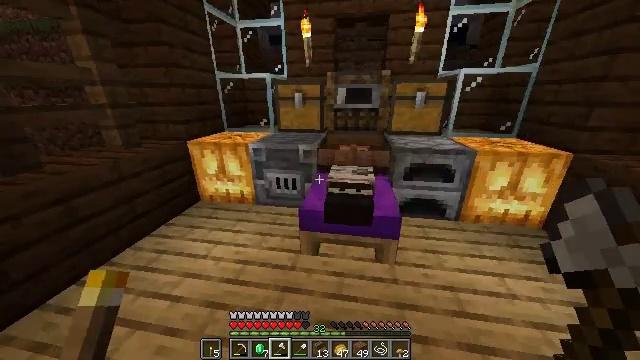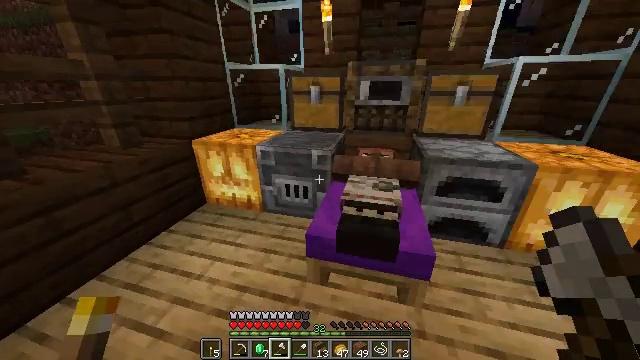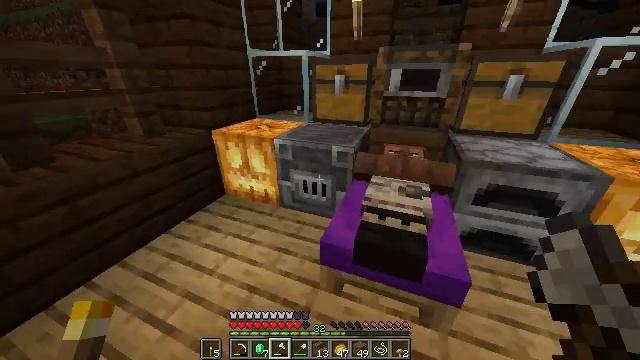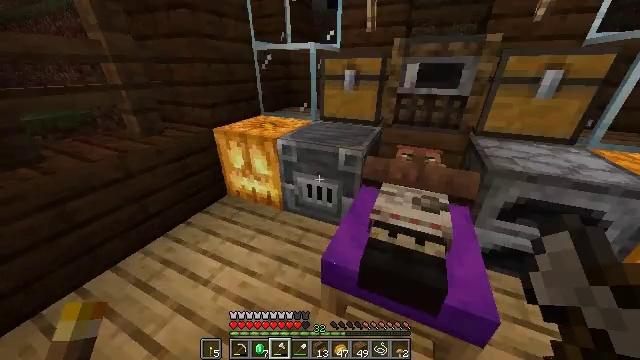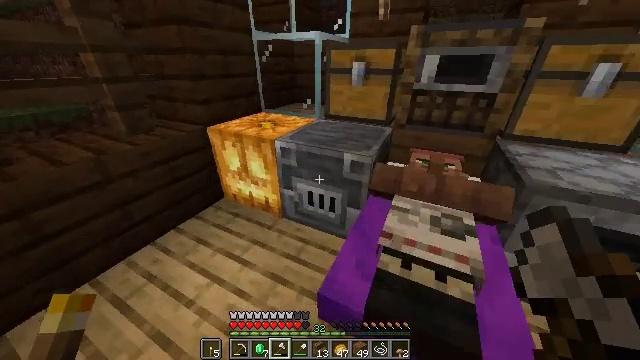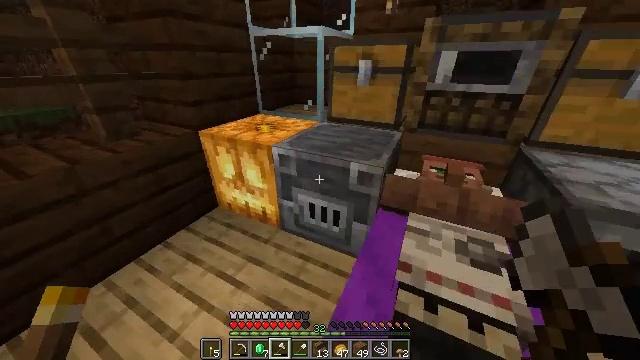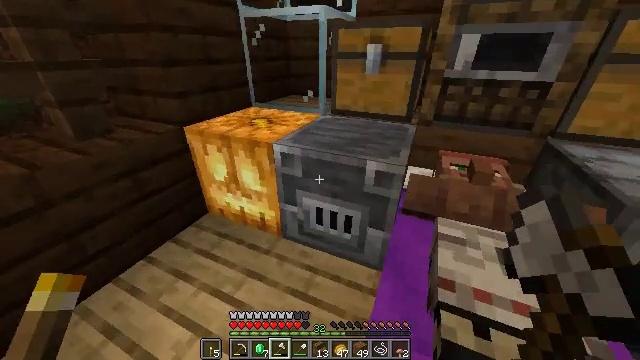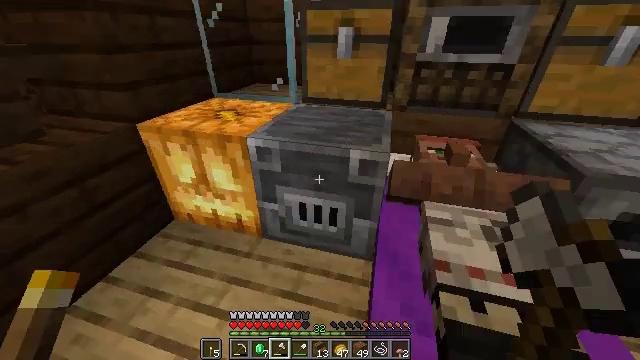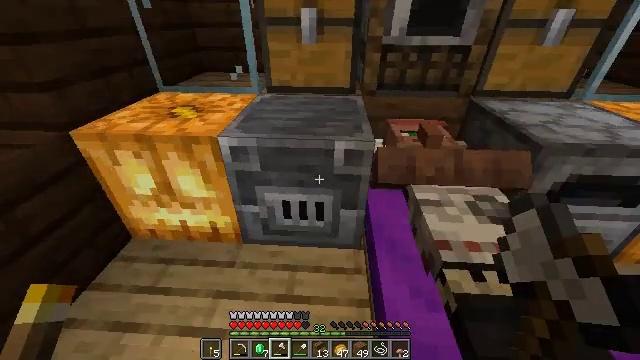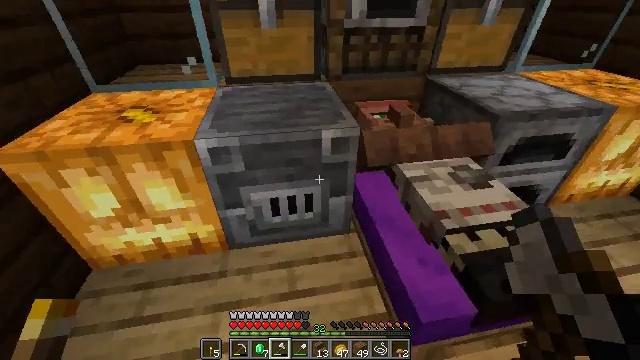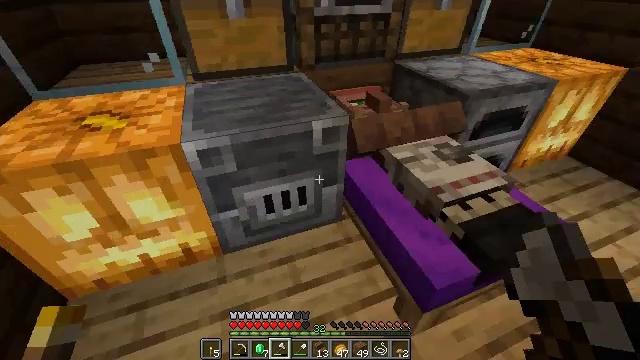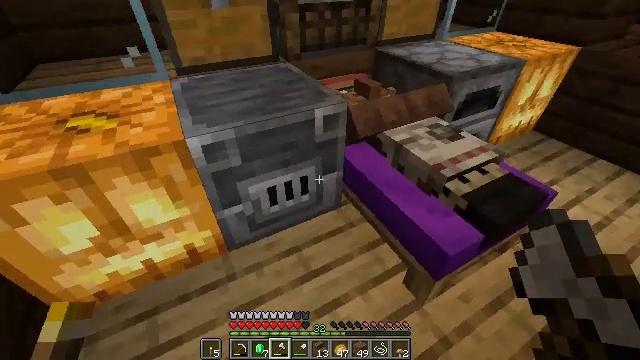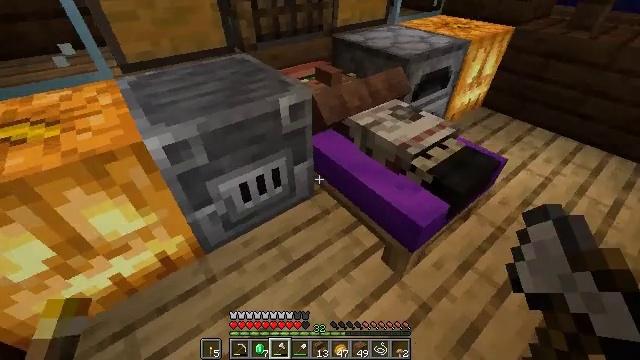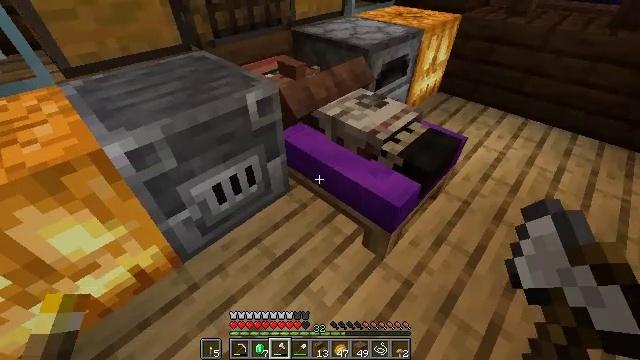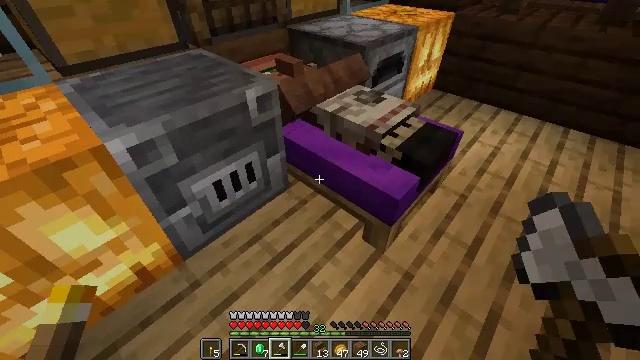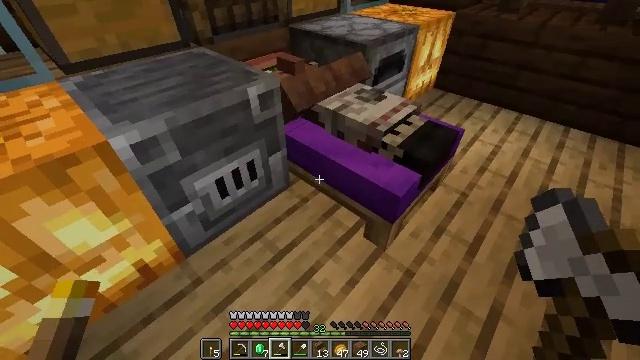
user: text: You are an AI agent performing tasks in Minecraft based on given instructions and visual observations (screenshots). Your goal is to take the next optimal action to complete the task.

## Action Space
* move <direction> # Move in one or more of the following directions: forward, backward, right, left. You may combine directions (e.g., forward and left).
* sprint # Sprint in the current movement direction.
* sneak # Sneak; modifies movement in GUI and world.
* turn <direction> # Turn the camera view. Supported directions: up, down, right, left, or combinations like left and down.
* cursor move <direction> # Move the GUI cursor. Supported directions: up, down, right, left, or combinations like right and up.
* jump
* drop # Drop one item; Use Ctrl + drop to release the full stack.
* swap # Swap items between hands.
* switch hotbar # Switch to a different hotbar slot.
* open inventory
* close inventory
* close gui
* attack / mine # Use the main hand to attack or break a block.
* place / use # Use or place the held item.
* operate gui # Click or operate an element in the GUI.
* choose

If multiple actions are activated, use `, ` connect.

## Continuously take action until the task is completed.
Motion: motion action
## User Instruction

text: Gather poppy from the ground.
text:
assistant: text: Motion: move forward, turn left and down
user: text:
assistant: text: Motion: move forward, turn left and down
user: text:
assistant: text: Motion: move forward, turn left and down
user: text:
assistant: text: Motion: move forward, turn left and down
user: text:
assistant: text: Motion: move left
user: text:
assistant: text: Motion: move left, turn right
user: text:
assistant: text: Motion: move left, turn right and down
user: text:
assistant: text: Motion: move left, turn right and down
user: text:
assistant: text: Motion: move left, turn right and down
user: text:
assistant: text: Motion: move left, turn right and down
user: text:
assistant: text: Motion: turn right and down
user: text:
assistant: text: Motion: turn right and down
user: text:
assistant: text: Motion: turn right
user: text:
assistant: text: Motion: turn right
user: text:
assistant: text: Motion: no_op
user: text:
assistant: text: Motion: no_op
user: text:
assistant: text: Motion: no_op
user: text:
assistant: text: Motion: turn up
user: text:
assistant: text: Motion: no_op
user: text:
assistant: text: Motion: use / place
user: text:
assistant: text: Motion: use / place
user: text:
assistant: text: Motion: use / place
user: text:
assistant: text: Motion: no_op
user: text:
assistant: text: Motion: no_op
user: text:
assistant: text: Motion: no_op
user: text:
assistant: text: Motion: no_op
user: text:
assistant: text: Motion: no_op
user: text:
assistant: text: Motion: no_op
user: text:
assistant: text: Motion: no_op
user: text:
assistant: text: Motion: no_op